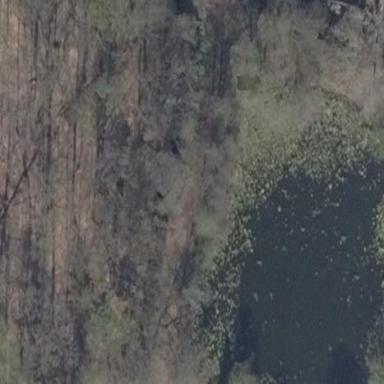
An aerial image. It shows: Peaceful pond surrounded by nature.